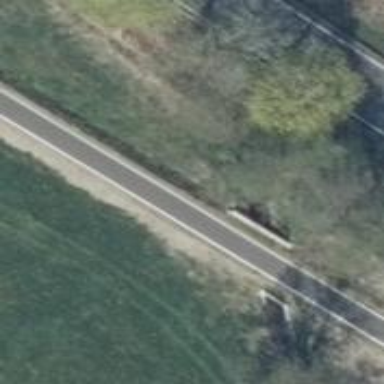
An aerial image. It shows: Path over bridge with asphalt surface.